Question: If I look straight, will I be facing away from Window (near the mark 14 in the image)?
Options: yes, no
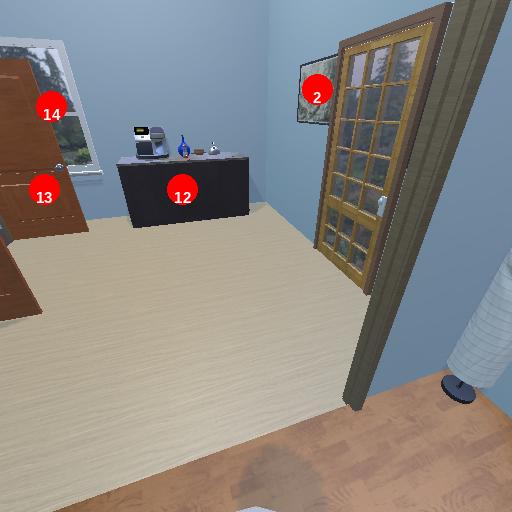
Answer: yes